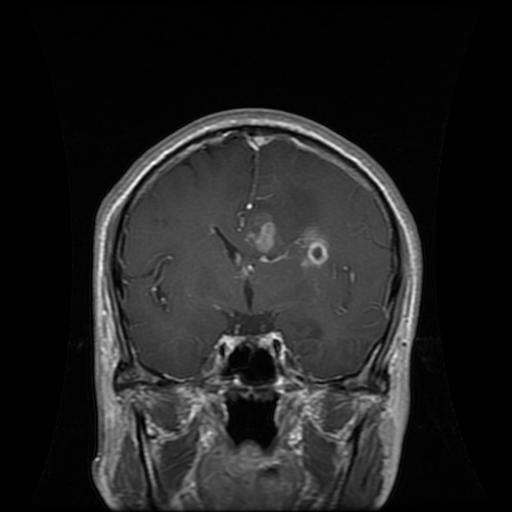
Label: glioma